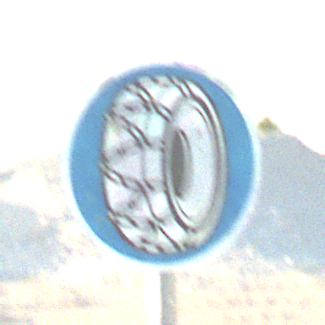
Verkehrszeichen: SchneekettenVorgeschrieben
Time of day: SunriseSunset
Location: Outdoor (Beach)
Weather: Clear
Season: NotSpecified
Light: Natural